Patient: sex M, age 51
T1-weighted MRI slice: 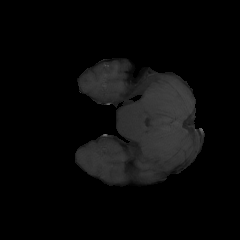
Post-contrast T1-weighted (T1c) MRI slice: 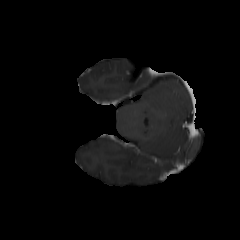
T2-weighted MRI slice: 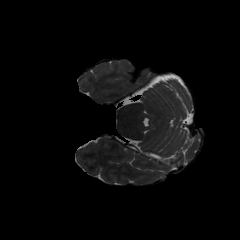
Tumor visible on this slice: no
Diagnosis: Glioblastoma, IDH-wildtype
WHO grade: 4